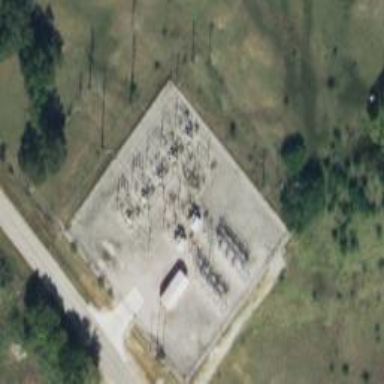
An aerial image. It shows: Switch for power supply.